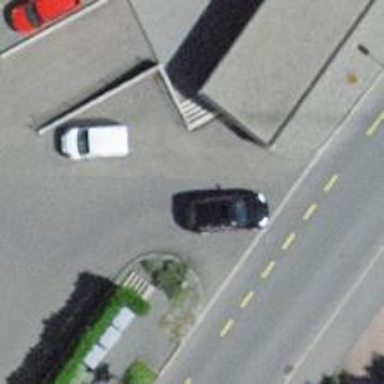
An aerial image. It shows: Parking area with surface.